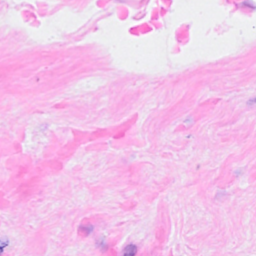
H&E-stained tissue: Breast